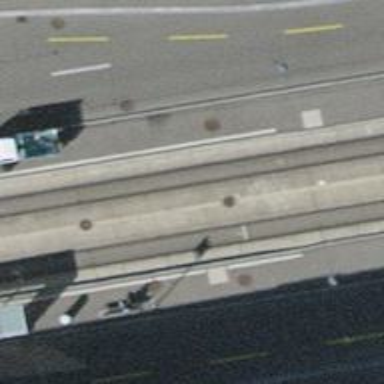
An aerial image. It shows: Tram stop with public transport stop position.